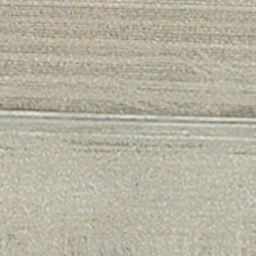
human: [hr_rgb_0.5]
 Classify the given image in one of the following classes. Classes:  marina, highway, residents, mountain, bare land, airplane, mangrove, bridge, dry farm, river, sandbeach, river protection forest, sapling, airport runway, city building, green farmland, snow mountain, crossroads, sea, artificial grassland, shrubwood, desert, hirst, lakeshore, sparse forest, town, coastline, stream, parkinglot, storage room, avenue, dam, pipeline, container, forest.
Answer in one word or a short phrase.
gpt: dry farm